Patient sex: M
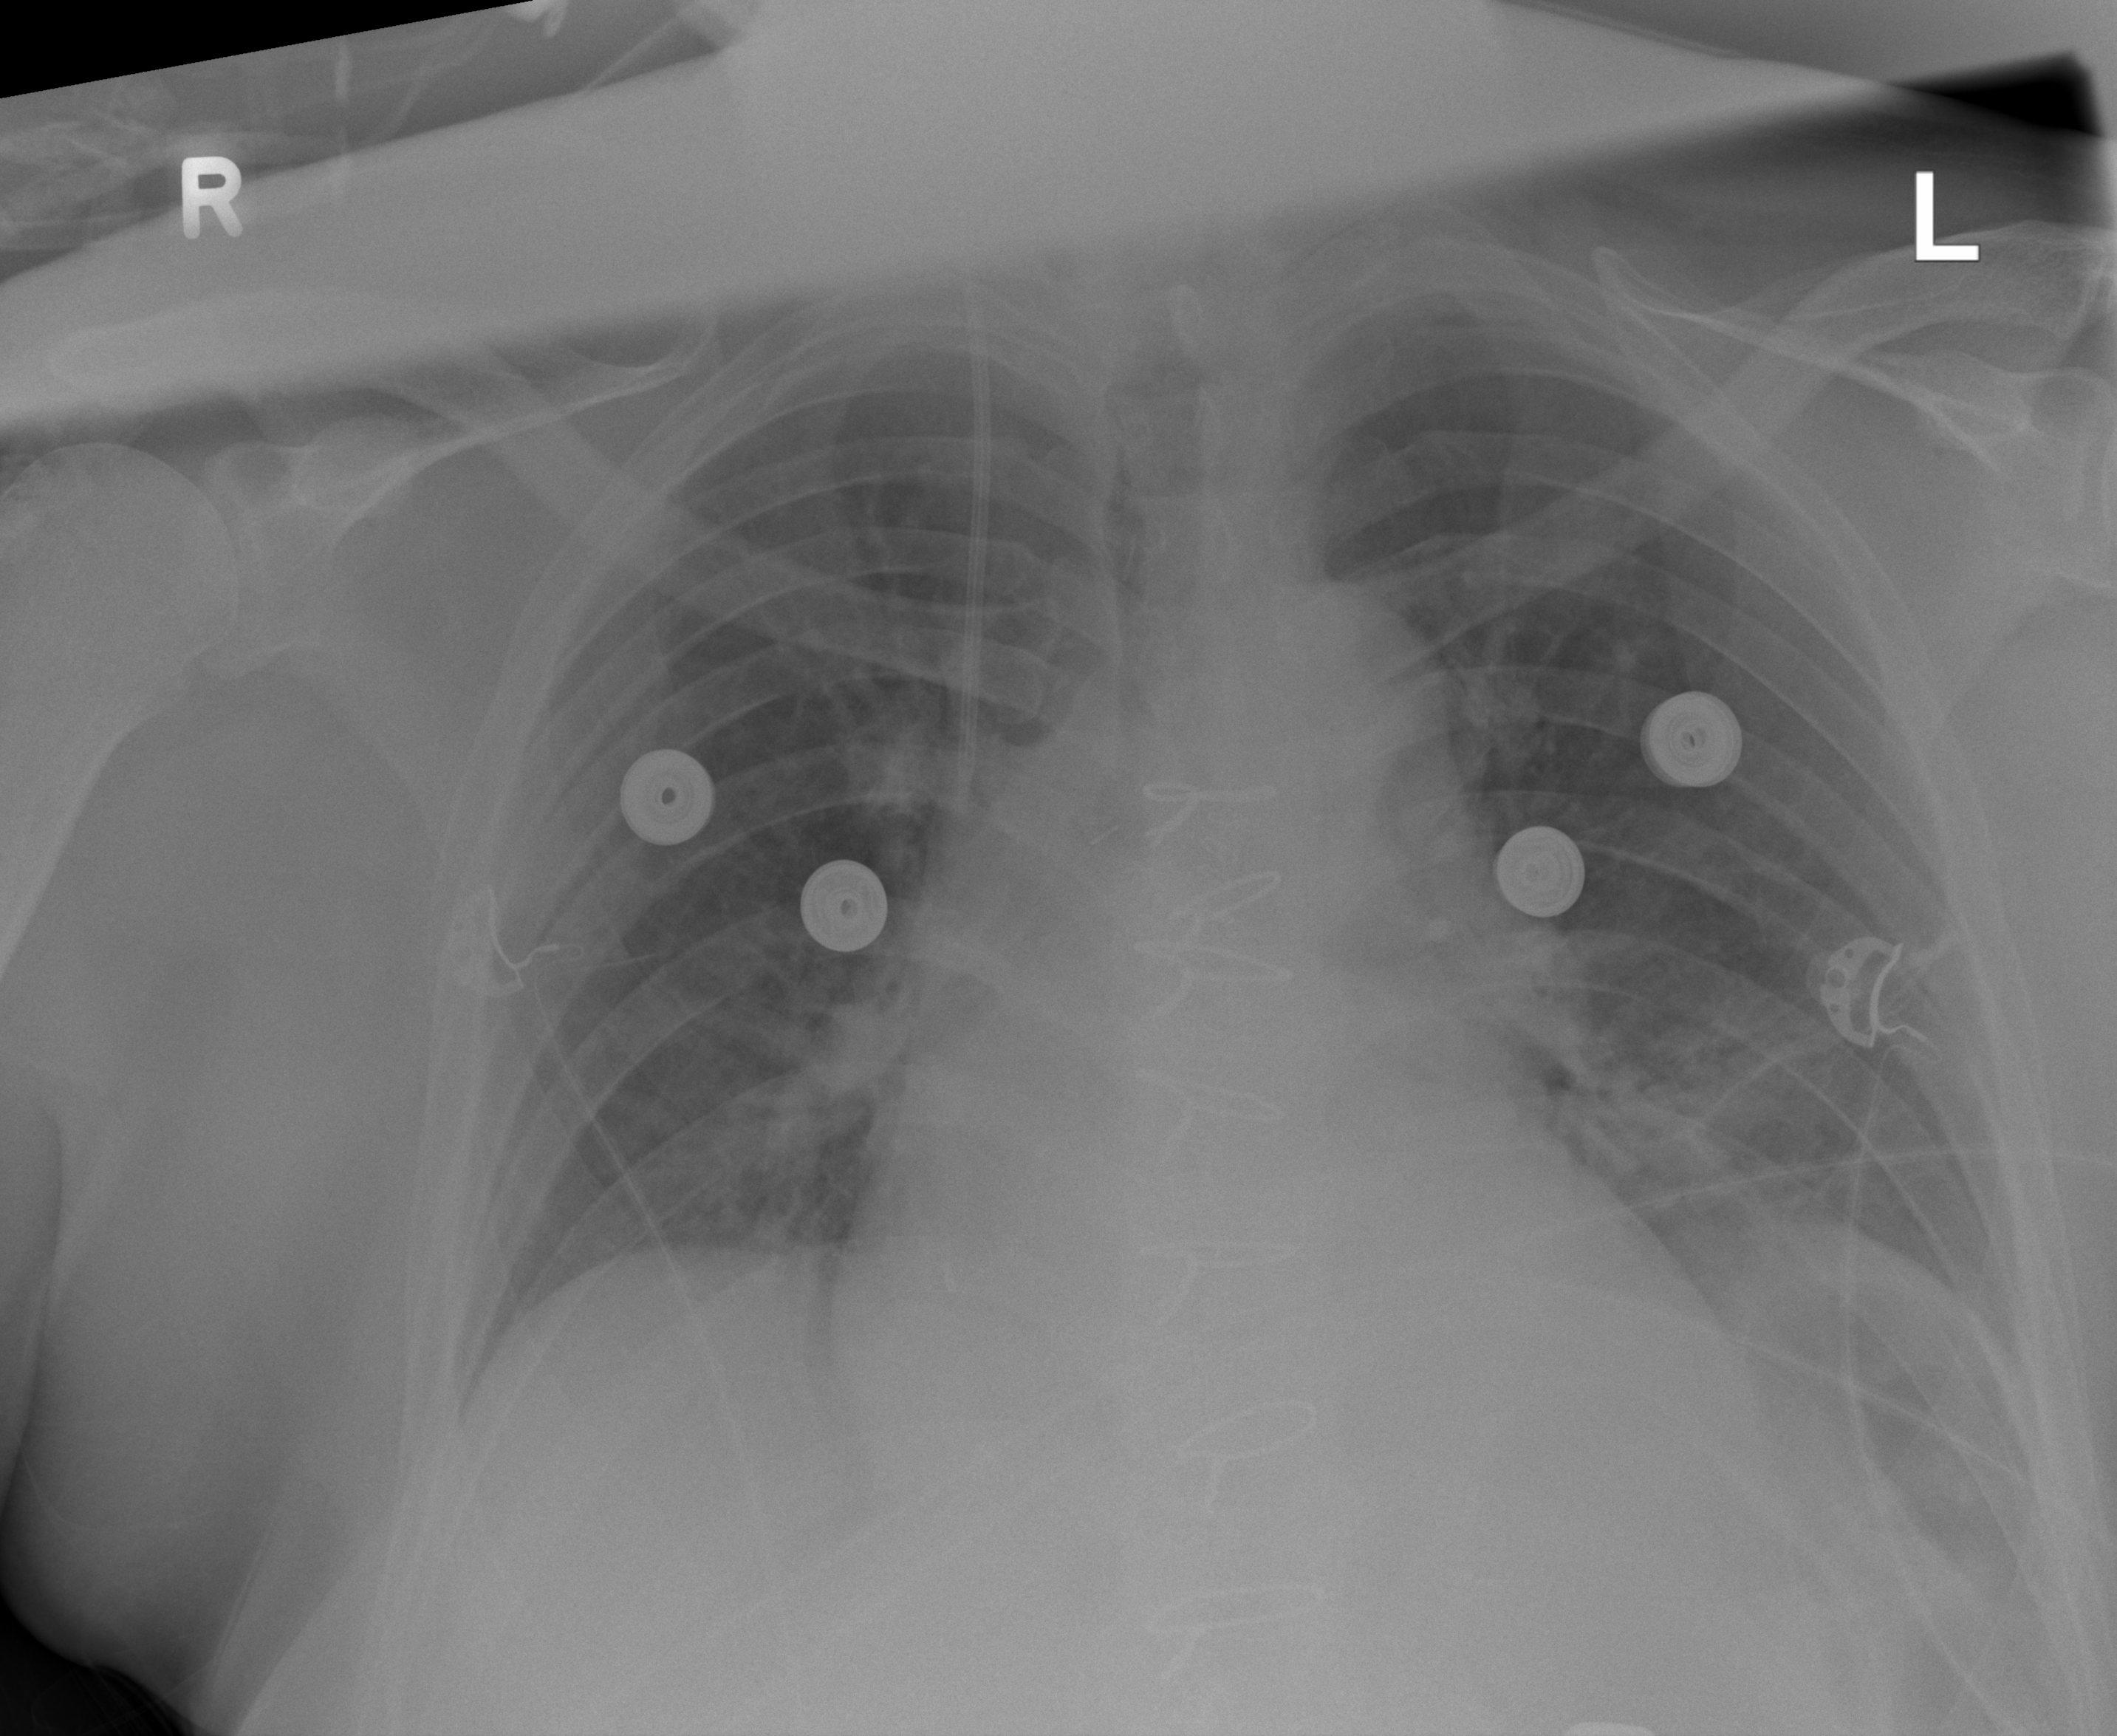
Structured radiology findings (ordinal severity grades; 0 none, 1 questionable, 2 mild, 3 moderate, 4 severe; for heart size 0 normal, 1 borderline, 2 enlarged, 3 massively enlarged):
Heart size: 1
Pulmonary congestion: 0
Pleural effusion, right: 0
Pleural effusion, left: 2
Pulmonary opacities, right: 0
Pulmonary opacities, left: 0
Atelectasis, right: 2
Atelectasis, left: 2